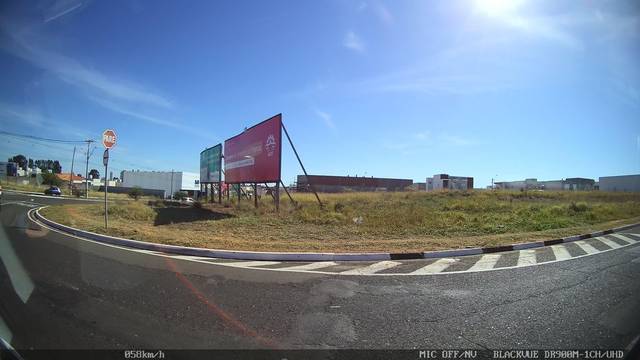
Region: Brazil
Coordinates: -20.542, -47.375